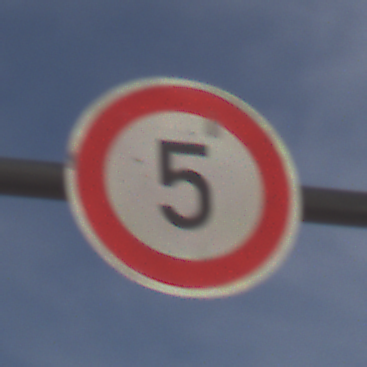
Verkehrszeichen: Geschwindigkeit5
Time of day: MorningAfternoon
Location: Outdoor (Urban)
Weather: PartlyCloudy
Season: NotSpecified
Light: Natural